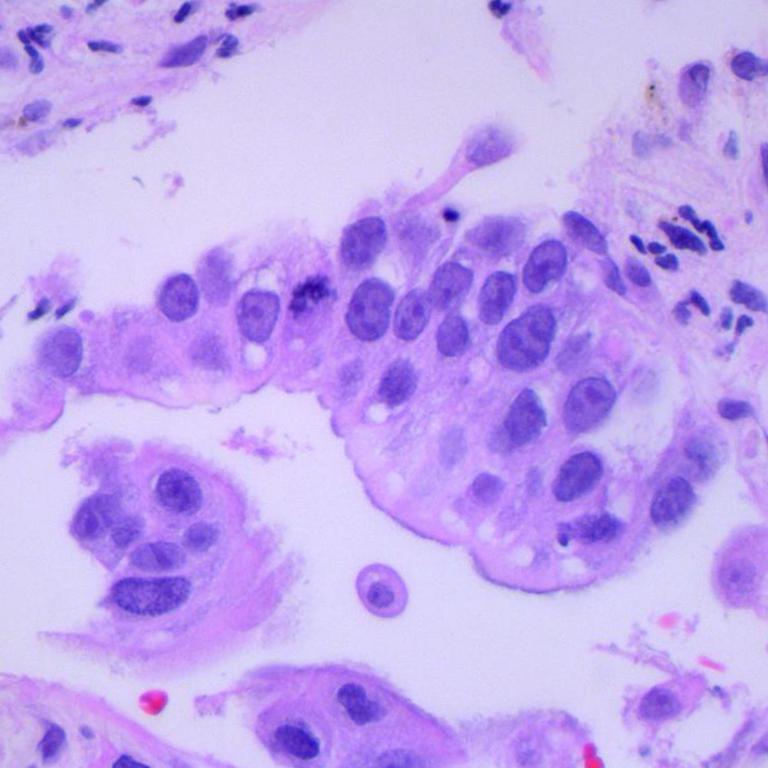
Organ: lung
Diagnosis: adenocarcinomas